Question: When I try to orbit in trackball controls the object is getting tilted while when I do the same in orbit control it is not getting titled. Can anyone explain to me why it's happening that way and how to lock it?

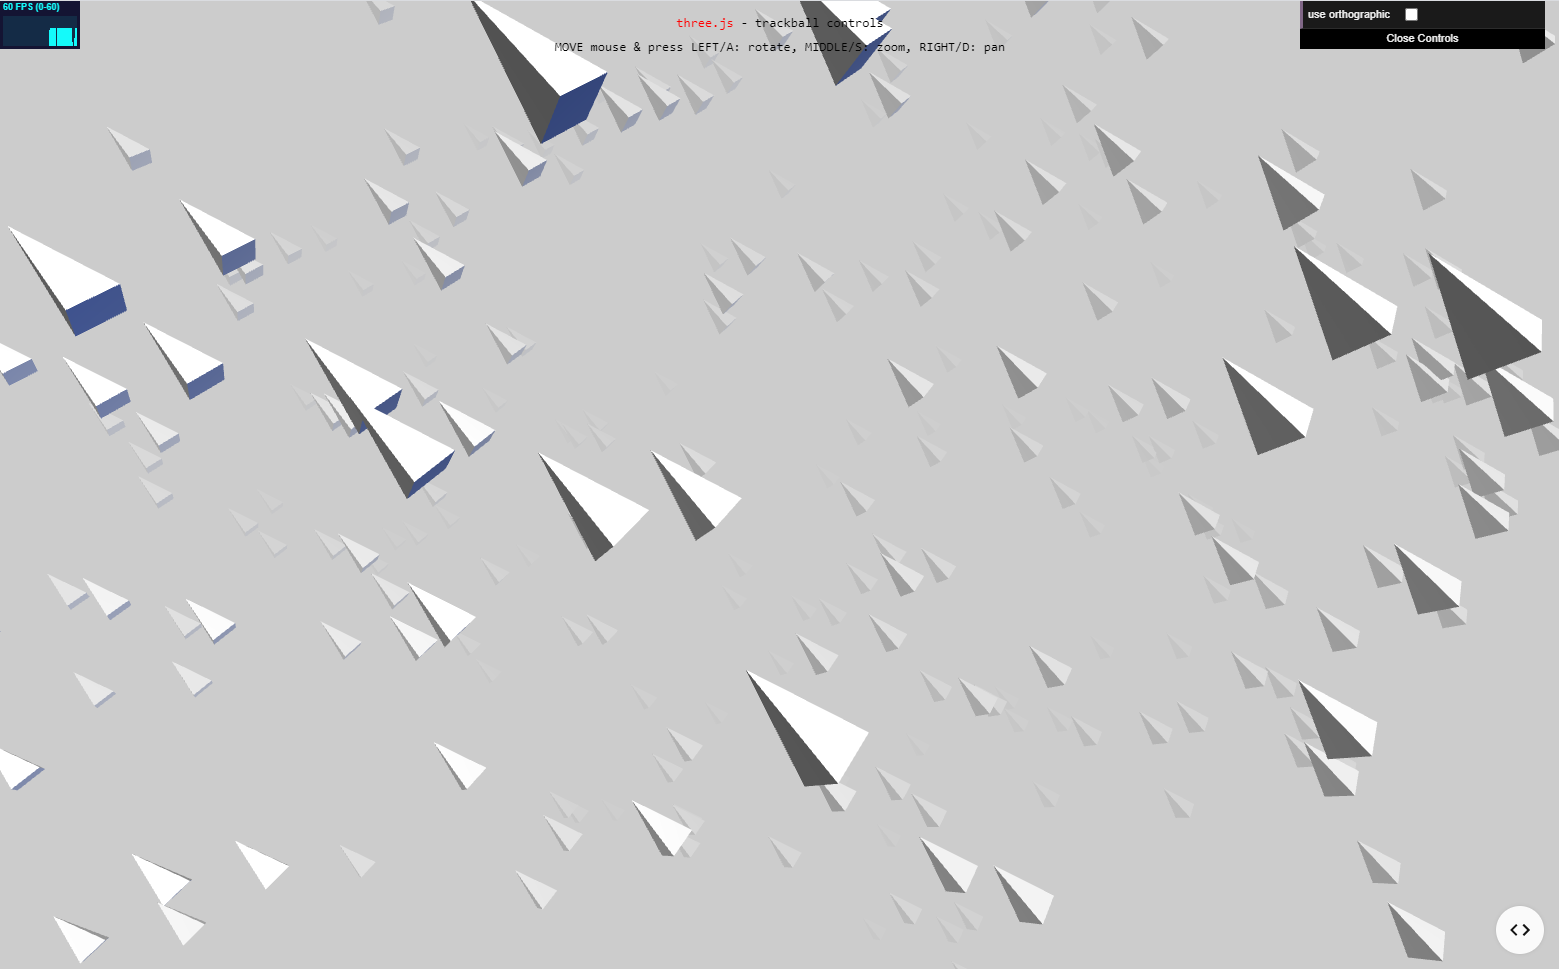
Answer: Unlike 'OrbitControls', 'TrackballControls' does not maintain a fixed value for the camera's 'up' vector.
This design decision leads to the mentioned behavior and also makes it possible for 'TrackballControls' to transform the camera "around the poles".